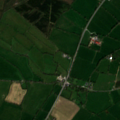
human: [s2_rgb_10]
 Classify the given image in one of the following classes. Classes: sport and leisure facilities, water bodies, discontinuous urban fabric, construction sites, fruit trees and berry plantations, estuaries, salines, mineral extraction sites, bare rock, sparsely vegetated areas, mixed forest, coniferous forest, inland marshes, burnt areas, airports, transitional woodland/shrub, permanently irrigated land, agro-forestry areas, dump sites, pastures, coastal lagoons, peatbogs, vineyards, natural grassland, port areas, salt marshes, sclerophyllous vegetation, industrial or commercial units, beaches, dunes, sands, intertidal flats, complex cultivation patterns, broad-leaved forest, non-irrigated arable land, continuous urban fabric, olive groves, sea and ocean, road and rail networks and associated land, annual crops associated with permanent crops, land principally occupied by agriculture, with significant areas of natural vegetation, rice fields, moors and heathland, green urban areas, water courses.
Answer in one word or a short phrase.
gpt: pastures, broad-leaved forest, coniferous forest